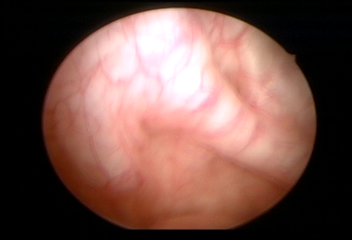
Modality: WLC
Class: Normal mucosa
Bladder cancer association: No